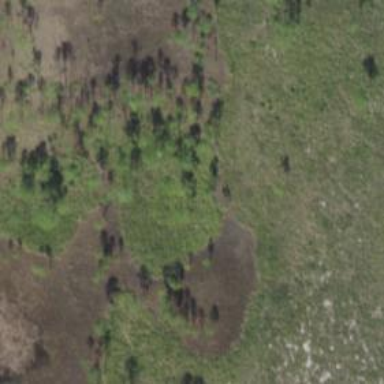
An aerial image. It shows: Marshy wetland area.